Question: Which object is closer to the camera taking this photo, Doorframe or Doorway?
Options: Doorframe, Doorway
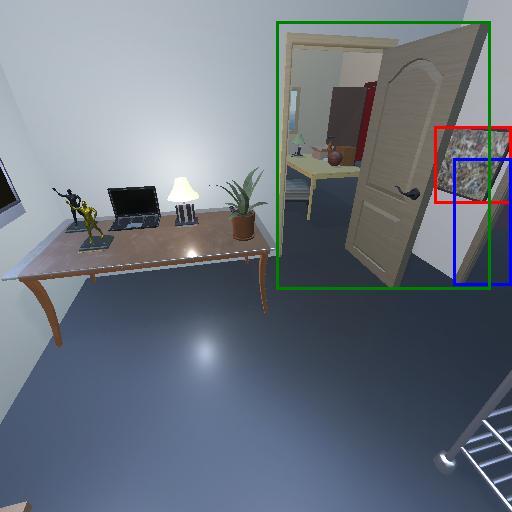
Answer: Doorframe